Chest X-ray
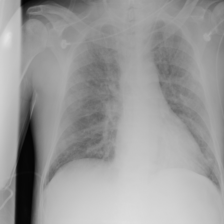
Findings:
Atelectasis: negative
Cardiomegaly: negative
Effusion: negative
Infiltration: positive
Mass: negative
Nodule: negative
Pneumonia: negative
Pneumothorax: negative
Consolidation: negative
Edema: negative
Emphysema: negative
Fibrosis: negative
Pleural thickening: negative
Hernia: negative